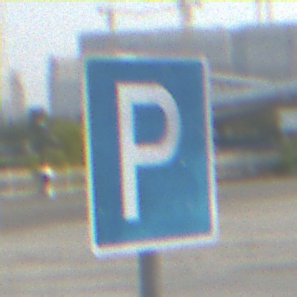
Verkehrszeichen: Parken
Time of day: SunriseSunset
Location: Outdoor (Urban)
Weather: Clear
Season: NotSpecified
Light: Natural